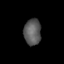
Tissue: skin
Cell type: Epithelial cells
Senescence score: 0.899
Nuclear area (px): 437
Mean DAPI intensity: 90.378